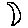
Label: moon